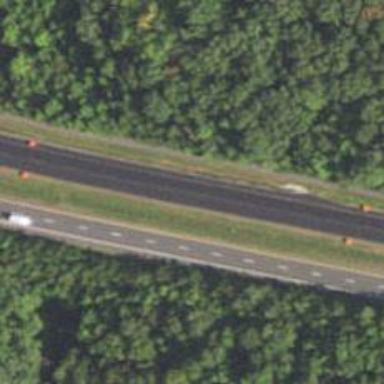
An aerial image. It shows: Expressway with asphalt surface categorized as trunk highway.